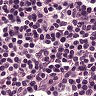
Metastatic tissue present: no